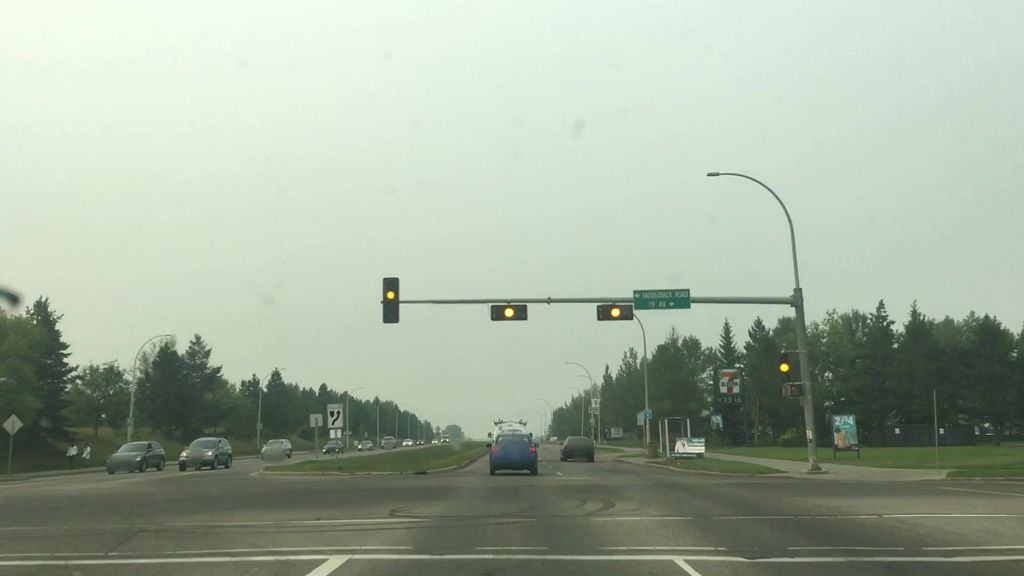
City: edmonton